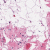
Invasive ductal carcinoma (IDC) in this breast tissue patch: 0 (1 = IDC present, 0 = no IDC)